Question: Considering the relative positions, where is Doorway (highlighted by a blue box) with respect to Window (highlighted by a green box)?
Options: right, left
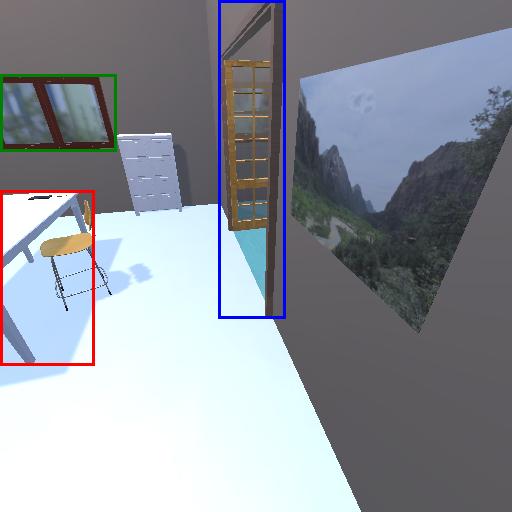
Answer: right